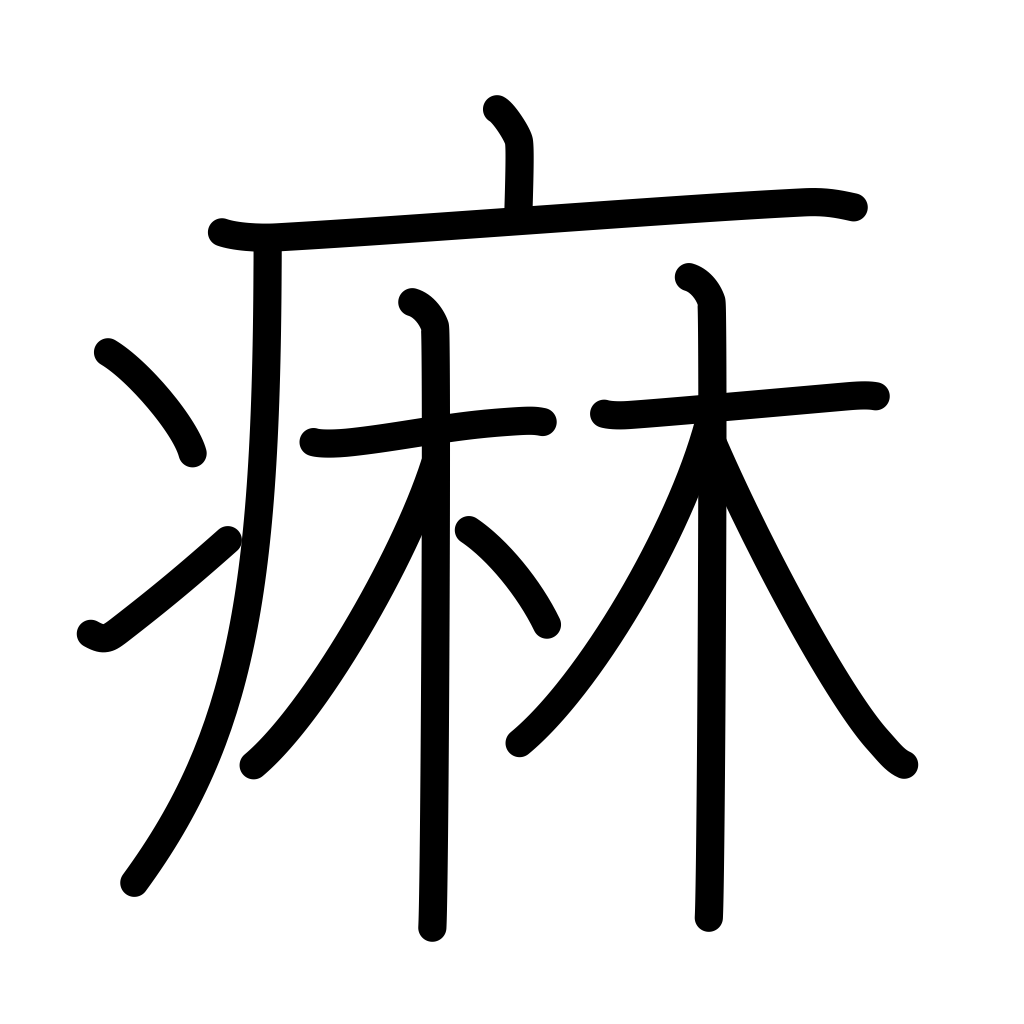
Meaning: gonorrhea